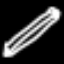
Label: pencil